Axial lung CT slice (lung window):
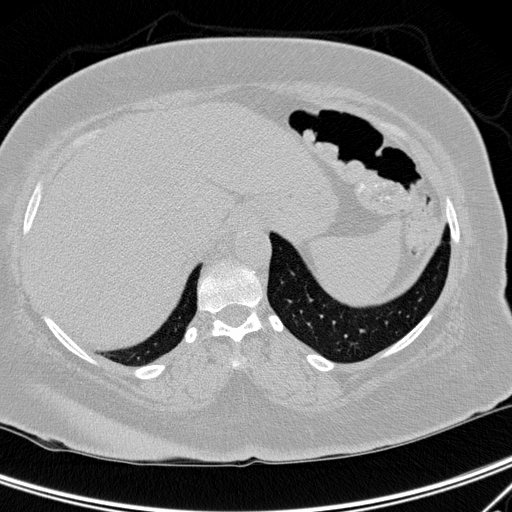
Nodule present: no